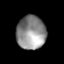
Tissue: lung
Cell type: Fibroblasts
Senescence score: 0.5625
Nuclear area (px): 962
Mean DAPI intensity: 141.113